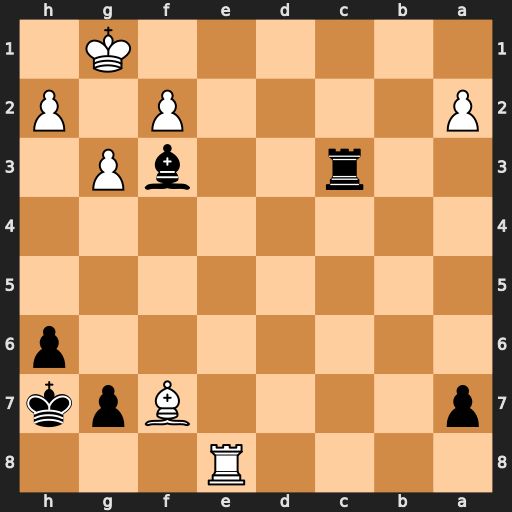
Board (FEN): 4R3/p4Bpk/7p/8/8/2r2bP1/P4P1P/6K1
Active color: b
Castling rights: -
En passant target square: -
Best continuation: Rc1+ Re1 Rxe1#